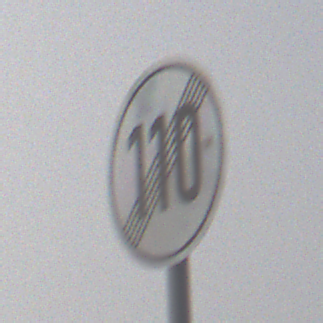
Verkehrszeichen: EndeGeschwindigkeit110
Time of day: MorningAfternoon
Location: Outdoor (Nature)
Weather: PartlyCloudy
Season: NotSpecified
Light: Natural